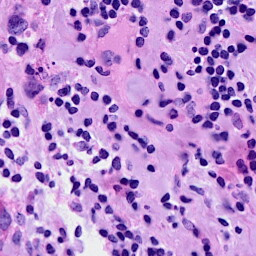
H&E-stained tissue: Breast